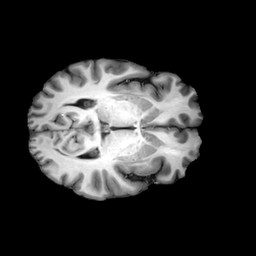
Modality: T1w
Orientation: axial
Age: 39
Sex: male
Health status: ill